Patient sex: M
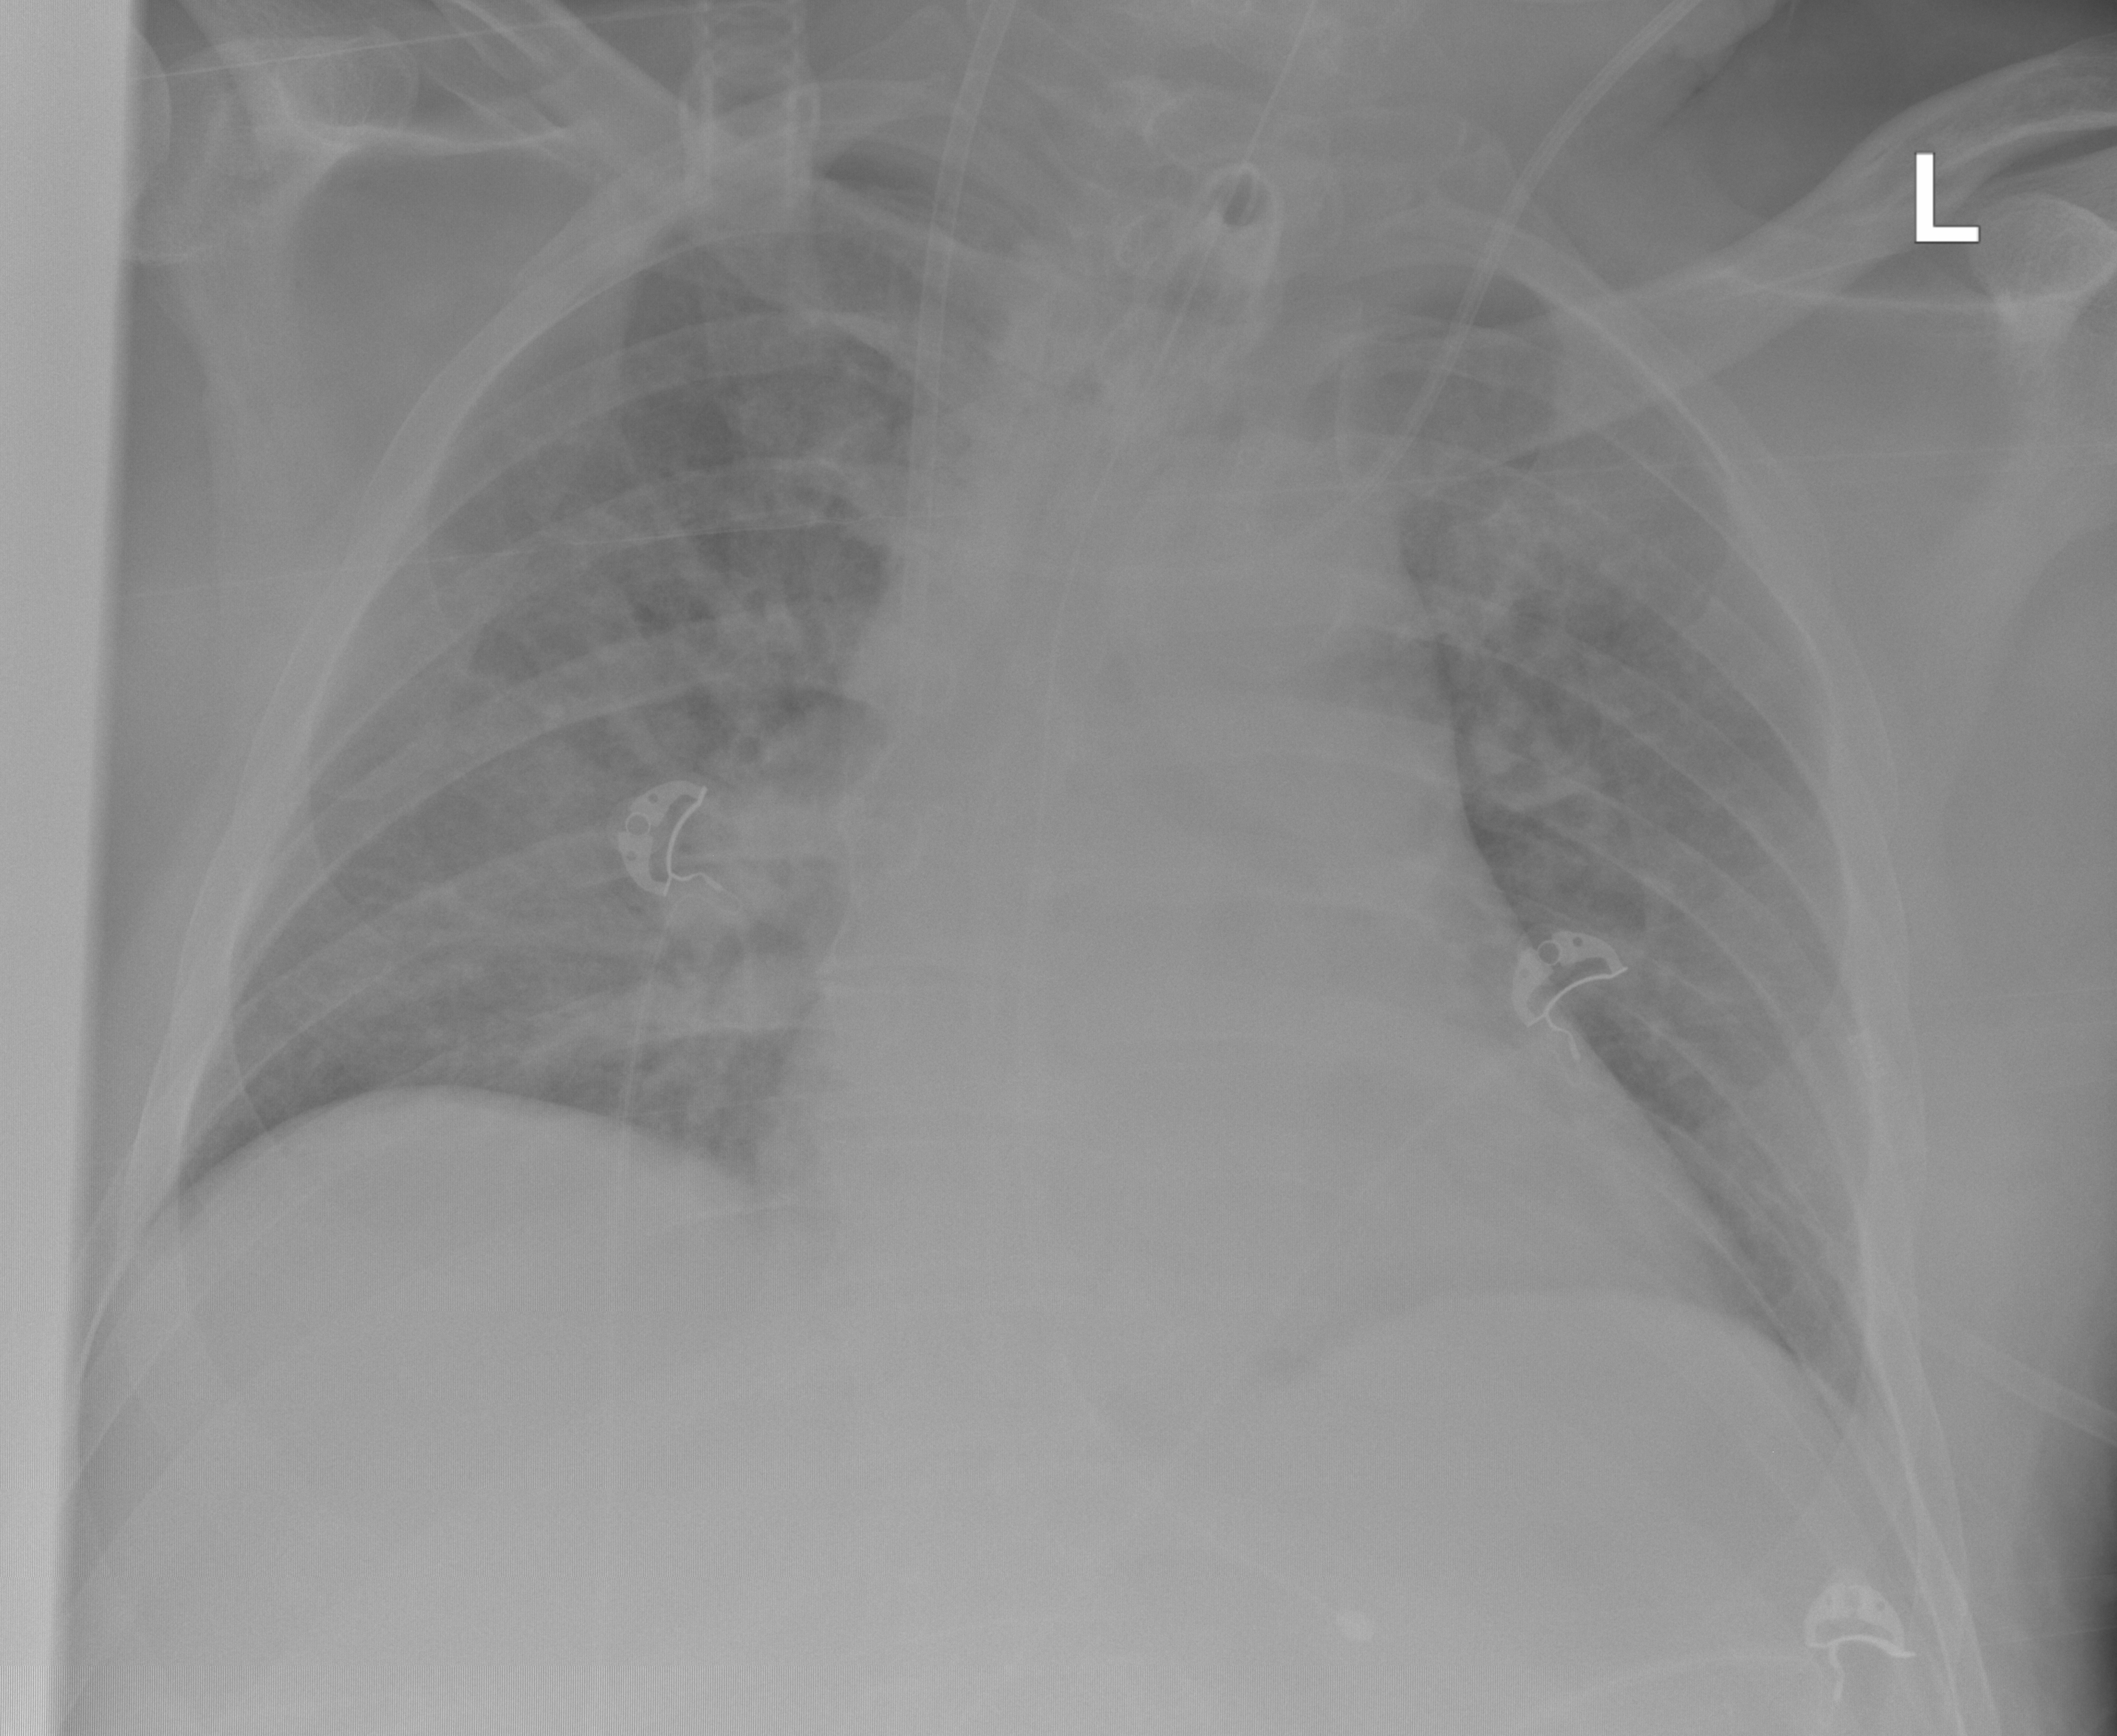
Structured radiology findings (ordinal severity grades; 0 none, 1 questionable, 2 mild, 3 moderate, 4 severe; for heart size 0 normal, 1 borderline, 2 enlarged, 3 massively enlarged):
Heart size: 2
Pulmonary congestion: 1
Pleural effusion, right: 0
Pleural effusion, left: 0
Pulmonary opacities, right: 0
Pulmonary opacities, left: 0
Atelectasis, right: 0
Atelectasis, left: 0